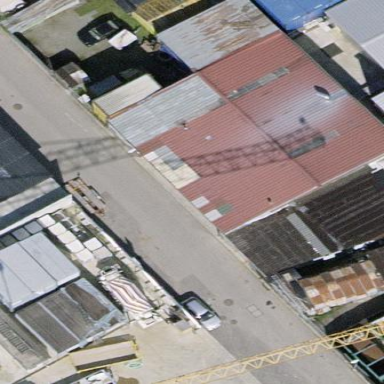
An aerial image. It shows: Industrial building.